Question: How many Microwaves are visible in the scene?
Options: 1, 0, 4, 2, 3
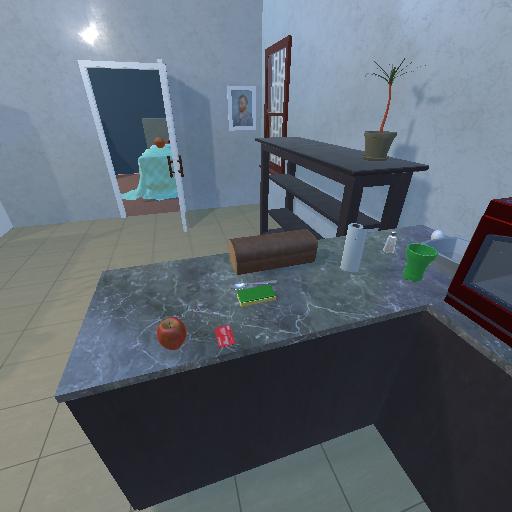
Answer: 1